Question: How can I implement a sequence generator that generates the following sequence
0000
1000
0001
0011
0110
1101
1110
1111
using a universal shift register? The shift register I need to use is the 74LS194 model shown below where the inputs S1, S0 controls the shift mode.
If (S1,S0) = (0,0), then the current value is locked to the next state.
If (1,0), it's shift to right. If (0,1), it's shift to left, and (1,1) indicates parallel loading from the parallel data inputs.
I think this would be a simple question if the requirement was just using flip flops of my choice and not the shift register, but with this requirement I don't know where to start. Even though I draw 4 Karnaugh maps for each digit I don't seem to grasp a clue. Any help would be appreciated. Thanks in advance!

---
Edit: I took the advice and wrote the next state table with the input signals.
I noticed that there were too many input variables to consider when I drew the next state table. You have to consider the Qd Qc Qb Qa, CLR, S1, S0, RIn, LIn signals for each next state Qd, Qc, Qb, Qa, which means a 9 variable Karnaugh map for each Q, which I know is ridiculous. Am I missing something here?
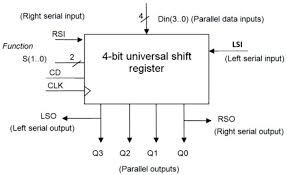
Answer: The first thing to do is to figure out the shift mode (S1,S0). In all cases only one shift can work:
'''
0000, 1101, 1110 => shift right
1000, 0001, 0011, 0110 => shift left
1111 => load all zeros
'''
Since not all combinations of Q0-Q3 are used in the sequence, there are many valid functions from Q0-Q3 to S0,S1. I notice that you can make the decision based on the number of 1 bits.
Now that you know how each code shifts, you can calculate the input bit (LSI/RSI)
'''
0000, 1101, 1110 => LSI=1
1000, 0001, 0110 => RSI=1
0011 => RSI=0
'''
Looks like LSI can always be 1.
There are lots of functions that are valid for RSI. RSI=NOT(Q0&Q1) works.